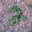
Label: 2